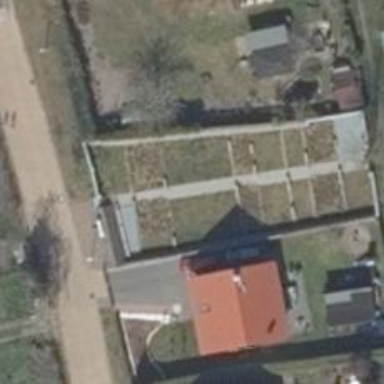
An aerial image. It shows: Historic memorial.